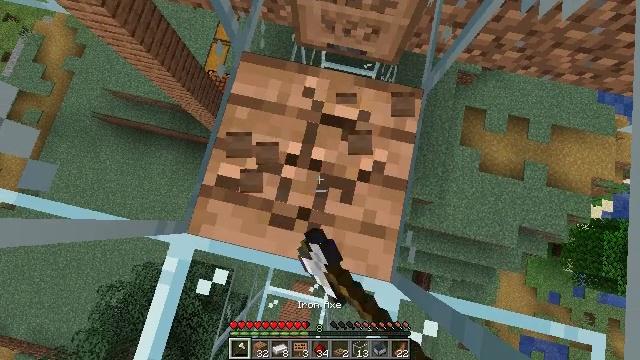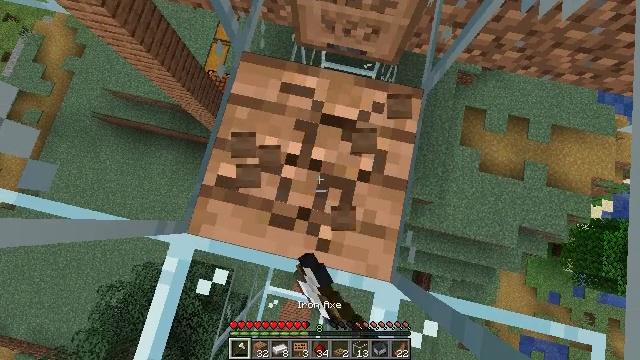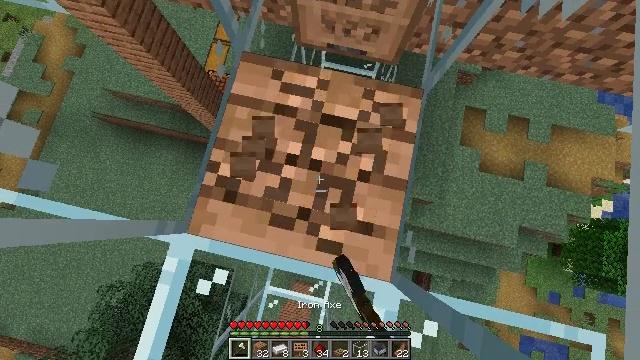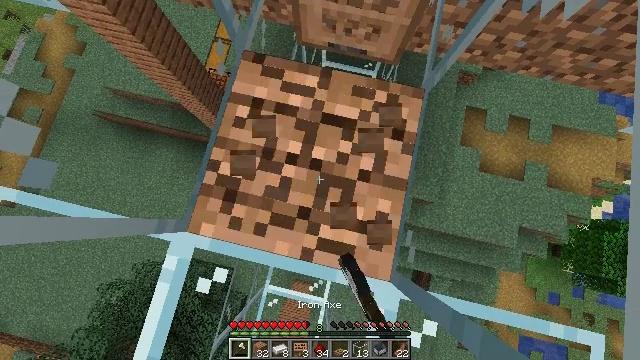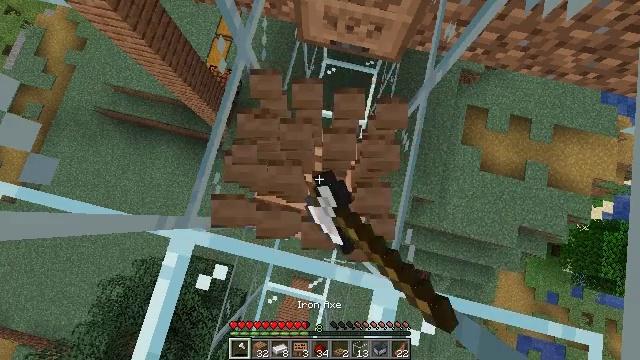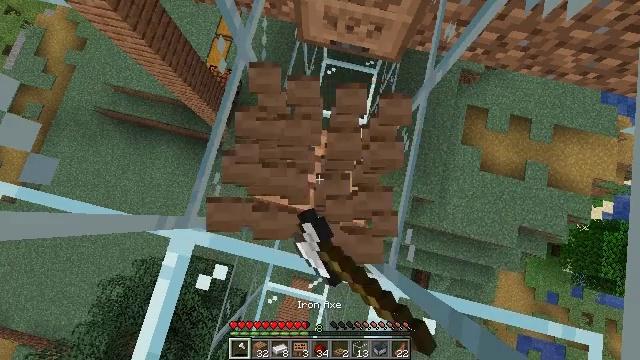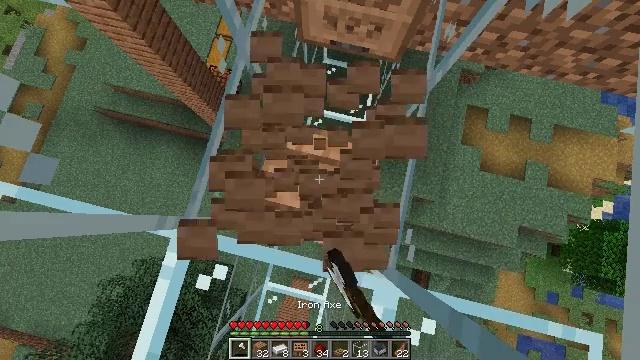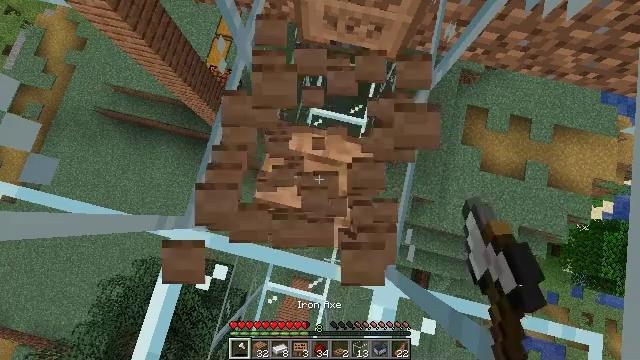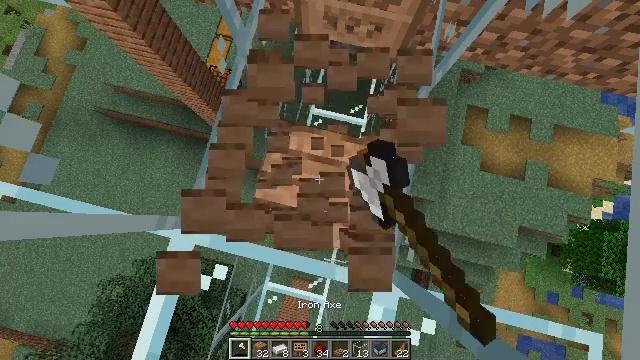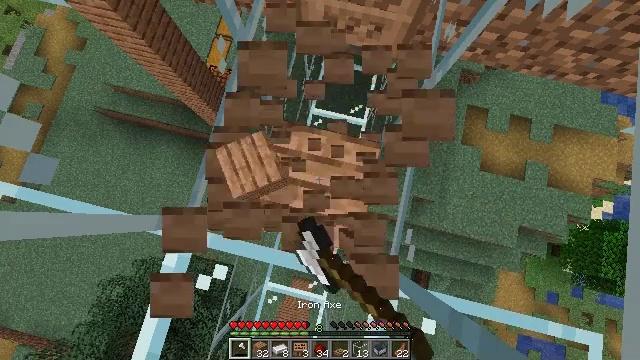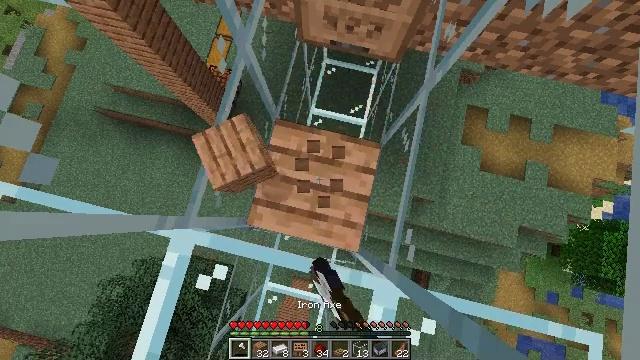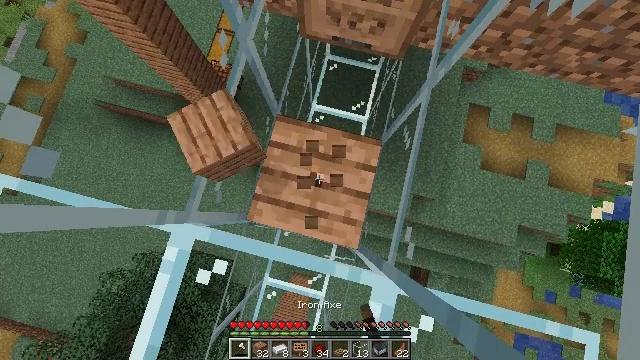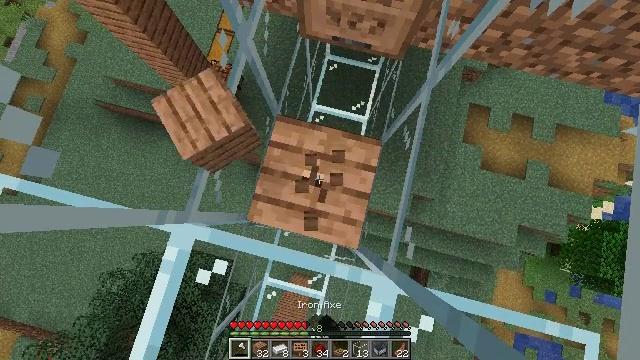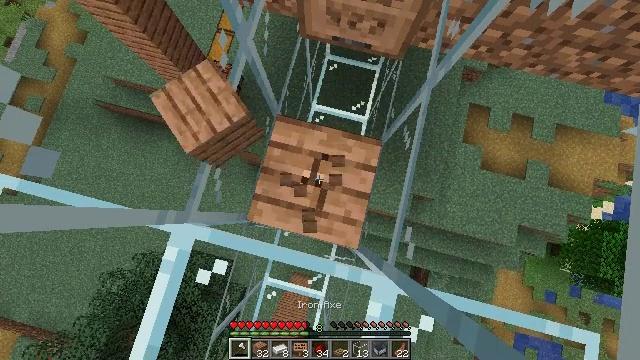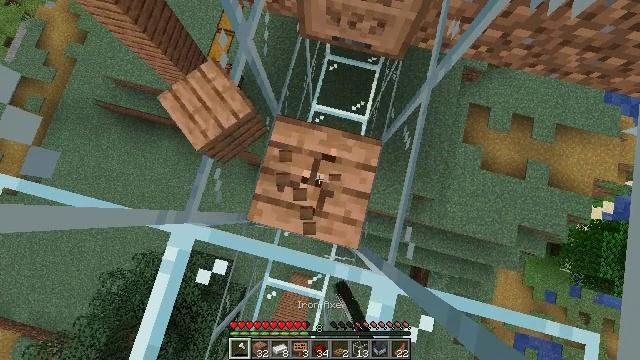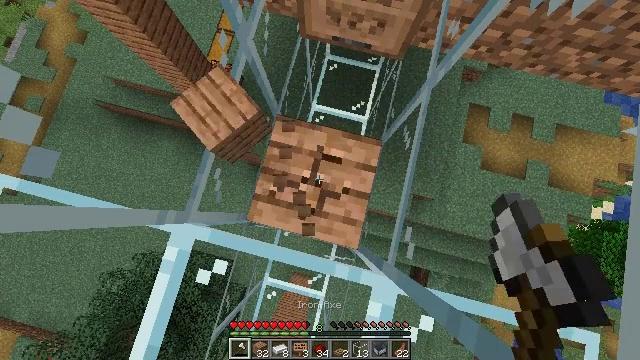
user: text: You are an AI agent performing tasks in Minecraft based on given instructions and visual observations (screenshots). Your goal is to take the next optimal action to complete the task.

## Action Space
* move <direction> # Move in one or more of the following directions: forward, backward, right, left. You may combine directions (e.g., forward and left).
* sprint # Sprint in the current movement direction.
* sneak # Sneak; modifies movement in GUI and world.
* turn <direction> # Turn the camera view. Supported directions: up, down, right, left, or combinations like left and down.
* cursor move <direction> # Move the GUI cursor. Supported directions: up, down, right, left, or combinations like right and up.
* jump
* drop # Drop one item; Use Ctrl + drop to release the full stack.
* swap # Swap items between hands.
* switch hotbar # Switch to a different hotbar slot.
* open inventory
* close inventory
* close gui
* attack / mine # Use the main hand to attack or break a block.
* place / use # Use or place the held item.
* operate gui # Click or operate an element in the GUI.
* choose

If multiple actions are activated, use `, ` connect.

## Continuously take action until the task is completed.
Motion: motion action
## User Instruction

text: Attack the jungle planks to collect them.
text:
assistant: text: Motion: sneak, attack / mine
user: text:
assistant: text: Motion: sneak, attack / mine
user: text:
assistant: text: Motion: sneak, attack / mine
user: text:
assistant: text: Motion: sneak, attack / mine
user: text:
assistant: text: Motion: sneak, attack / mine
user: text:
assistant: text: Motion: sneak, attack / mine
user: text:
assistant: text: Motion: sneak, attack / mine
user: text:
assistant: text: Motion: sneak, attack / mine
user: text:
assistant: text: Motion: sneak, attack / mine
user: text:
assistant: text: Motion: sneak, attack / mine
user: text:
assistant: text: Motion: sneak, attack / mine
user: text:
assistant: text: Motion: sneak, attack / mine
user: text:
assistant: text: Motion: sneak, attack / mine
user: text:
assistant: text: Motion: sneak, attack / mine
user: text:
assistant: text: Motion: sneak, attack / mine
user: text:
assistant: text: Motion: sneak, attack / mine
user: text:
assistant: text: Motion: sneak, attack / mine
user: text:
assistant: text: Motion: sneak, attack / mine
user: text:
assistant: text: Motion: sneak, attack / mine
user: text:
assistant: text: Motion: sneak, attack / mine
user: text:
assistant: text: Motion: sneak, attack / mine
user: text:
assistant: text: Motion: sneak, attack / mine
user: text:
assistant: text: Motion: sneak, attack / mine
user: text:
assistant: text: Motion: sneak, attack / mine
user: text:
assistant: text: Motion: sneak, attack / mine
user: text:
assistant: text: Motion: sneak, attack / mine
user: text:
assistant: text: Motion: sneak, attack / mine
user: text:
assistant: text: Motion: sneak, attack / mine
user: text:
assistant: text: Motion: sneak, attack / mine
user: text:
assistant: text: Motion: sneak, attack / mine